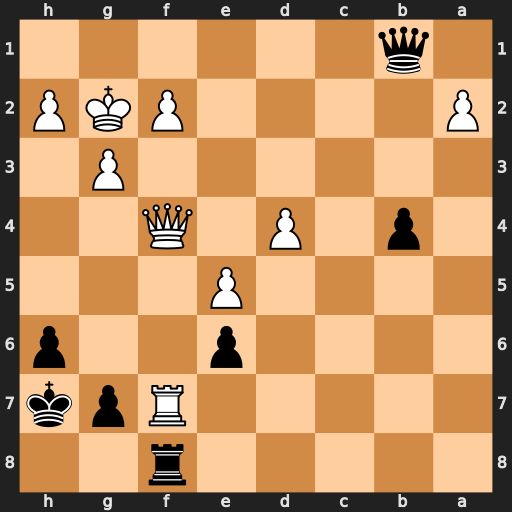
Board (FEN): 5r2/5Rpk/4p2p/4P3/1p1P1Q2/6P1/P4PKP/1q6
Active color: b
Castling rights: -
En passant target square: -
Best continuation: Rxf7 Qxf7 Qxa2 Kh3 Qc4